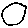
Label: moon